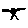
Label: bird